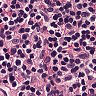
Metastatic tissue present: no